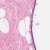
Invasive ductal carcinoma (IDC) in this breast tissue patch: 0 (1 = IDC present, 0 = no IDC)